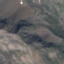
Label: HerbaceousVegetation